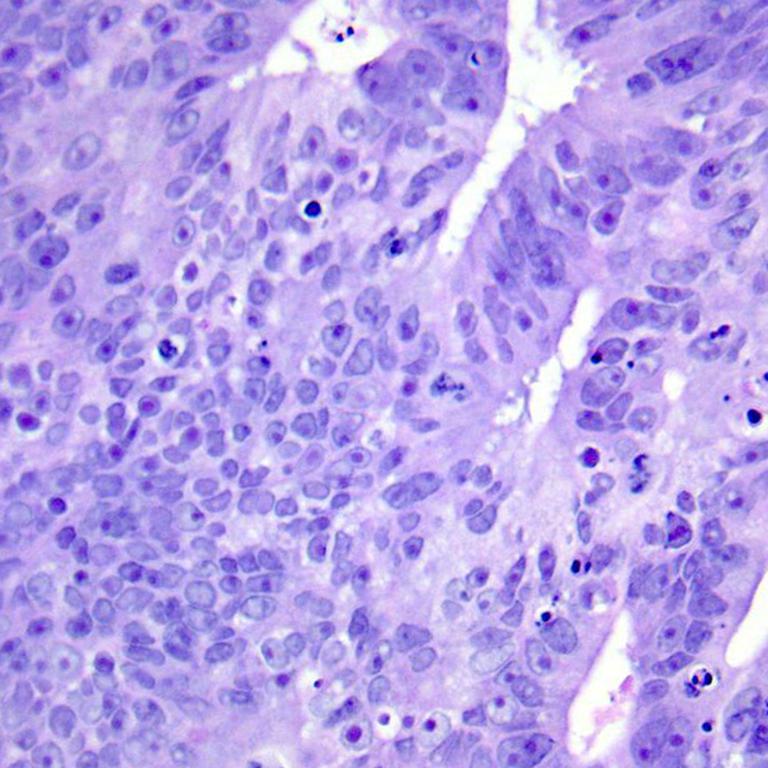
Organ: colon
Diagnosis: adenocarcinomas